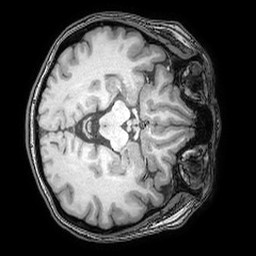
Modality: T1w
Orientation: axial
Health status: ill
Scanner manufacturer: philips
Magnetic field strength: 3 T
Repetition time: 0.007 s
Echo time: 0.0035 s